Question: In iOS7, if I set 'enabled = NO' in a 'UISlider', it is automatically blurred.

Is there a way to prevent this blurring?
I could set 'userInteraction = NO' on the view to ignore touches, but ideally, i'd like to be able to set the enabled state of the slider so that I could still customize the slider for the 'UIControlStateDisabled' state.
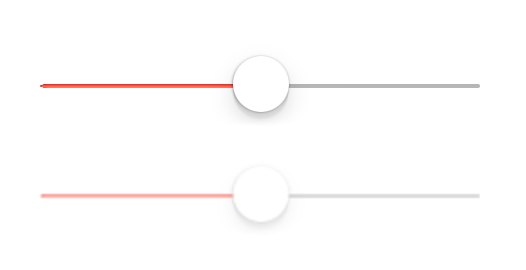
Answer: Subclass UISlider and override the setEnabled: method without calling [super setEnabled:enabled]. You'll need to synthesize an ivar for the enabled property and manually set the ivar to the correct state:
'''
@implementation STKSlider
@synthesize enabled = _enabled;
- (void)setEnabled:(BOOL)enabled
{
_enabled = enabled;
// Add custom state logic here
}
'''